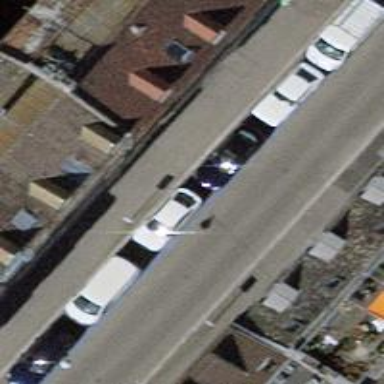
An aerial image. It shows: Parking lane.